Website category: auto
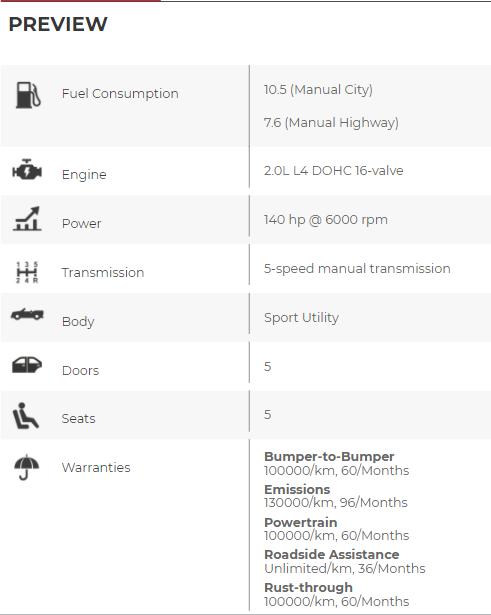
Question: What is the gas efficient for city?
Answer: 10.5 (Manual City)

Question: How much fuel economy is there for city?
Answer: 10.5 (Manual City)

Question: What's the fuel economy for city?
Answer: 10.5 (Manual City)

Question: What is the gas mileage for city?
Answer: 10.5 (Manual City)

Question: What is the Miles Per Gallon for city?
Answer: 10.5 (Manual City)

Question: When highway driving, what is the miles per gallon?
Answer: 7.6 (Manual Highway)

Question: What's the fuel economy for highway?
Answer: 7.6 (Manual Highway)

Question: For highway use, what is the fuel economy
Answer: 7.6 (Manual Highway)

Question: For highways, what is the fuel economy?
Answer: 7.6 (Manual Highway)

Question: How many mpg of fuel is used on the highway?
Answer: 7.6 (Manual Highway)

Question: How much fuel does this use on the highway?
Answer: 7.6 (Manual Highway)

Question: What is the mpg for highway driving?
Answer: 7.6 (Manual Highway)

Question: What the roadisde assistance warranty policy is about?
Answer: Unlimited/km, 36/Months

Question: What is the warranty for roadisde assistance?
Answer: Unlimited/km, 36/Months

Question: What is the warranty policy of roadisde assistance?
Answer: Unlimited/km, 36/Months

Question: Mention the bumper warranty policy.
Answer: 100000/km, 60/Months

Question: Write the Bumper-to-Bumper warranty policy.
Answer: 100000/km, 60/Months

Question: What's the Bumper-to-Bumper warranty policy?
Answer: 100000/km, 60/Months

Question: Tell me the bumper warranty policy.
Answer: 100000/km, 60/Months

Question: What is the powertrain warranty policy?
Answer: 100000/km, 60/Months

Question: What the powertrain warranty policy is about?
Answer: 100000/km, 60/Months

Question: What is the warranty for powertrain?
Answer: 100000/km, 60/Months